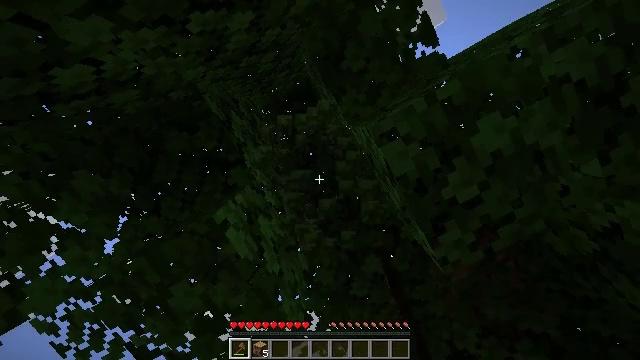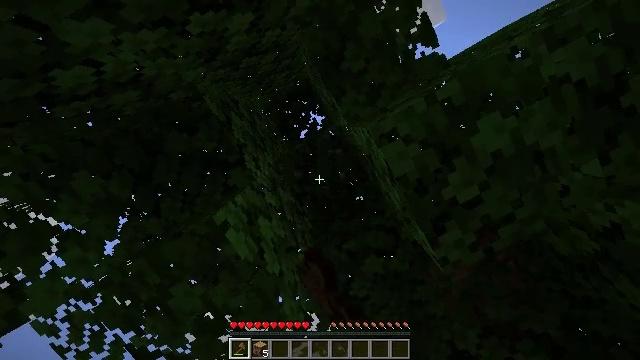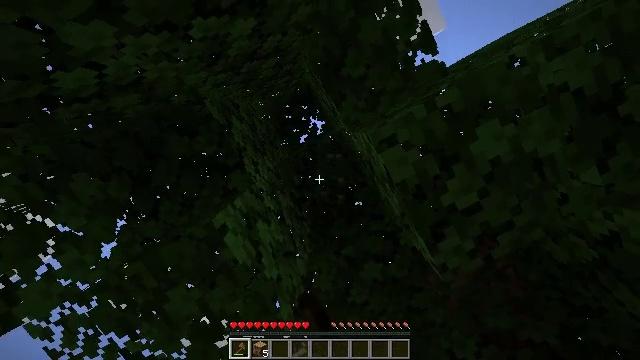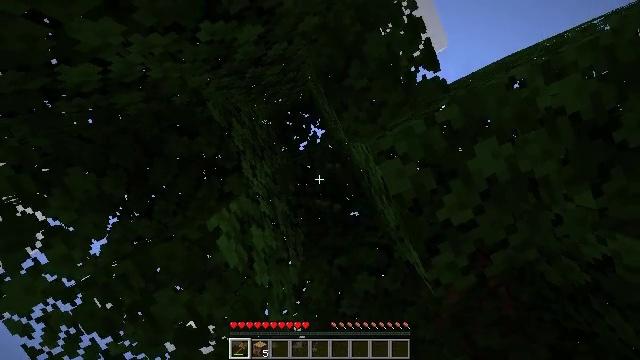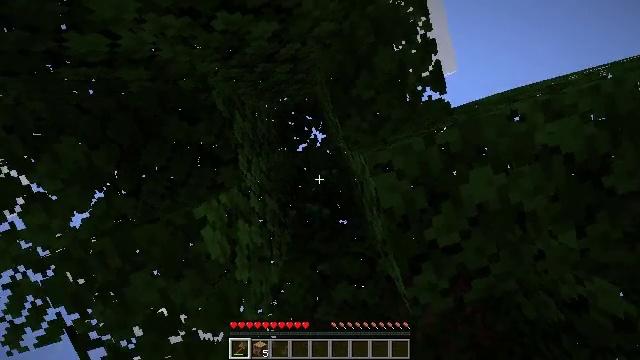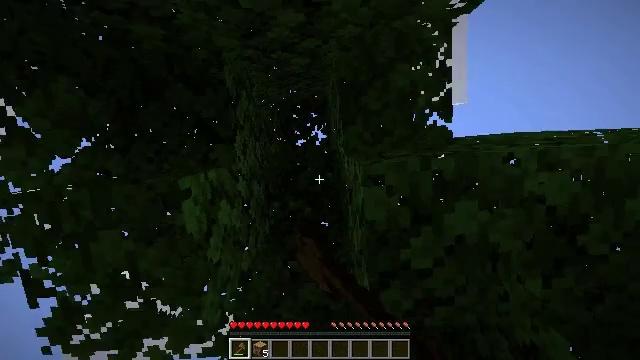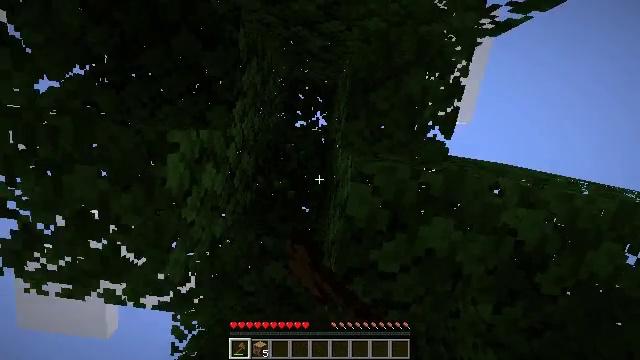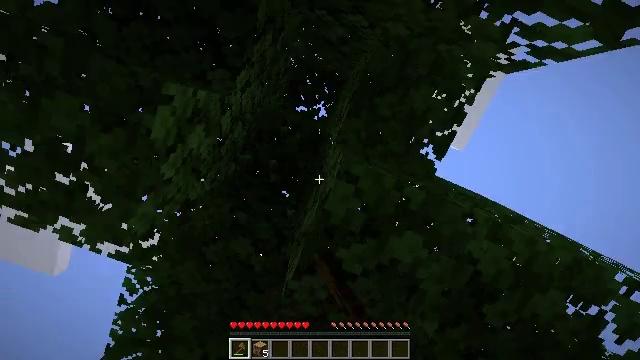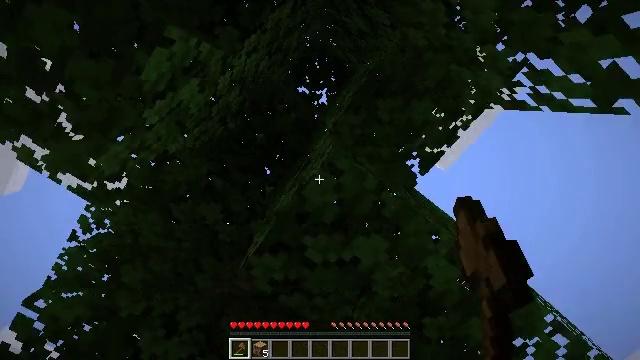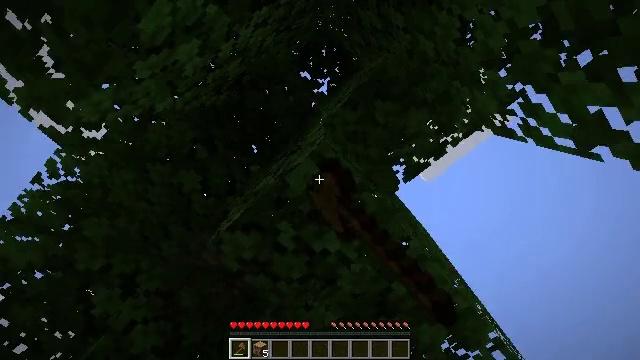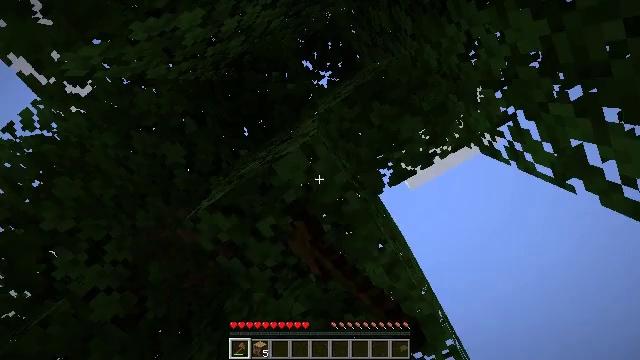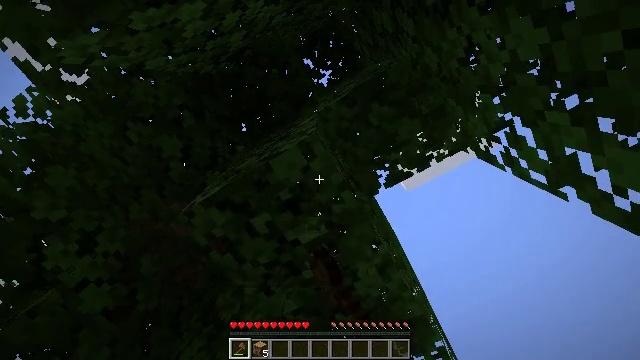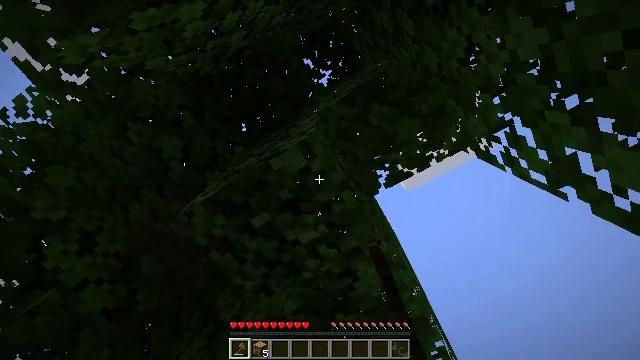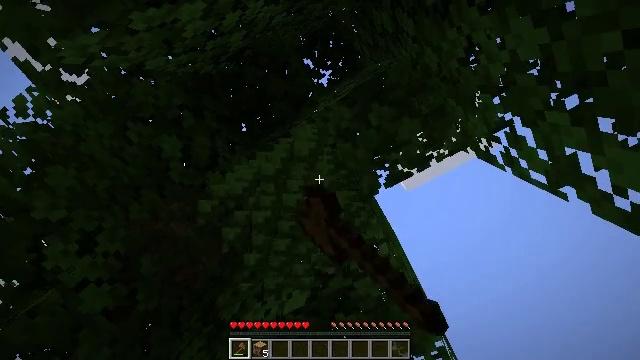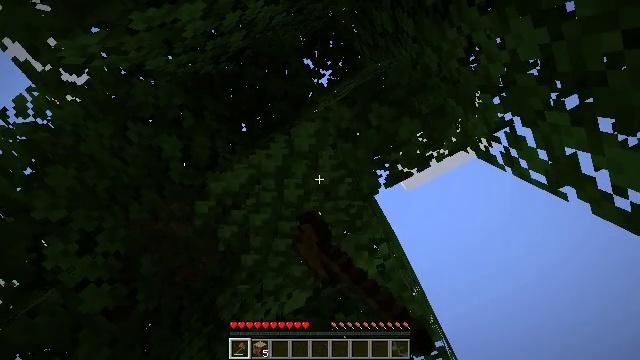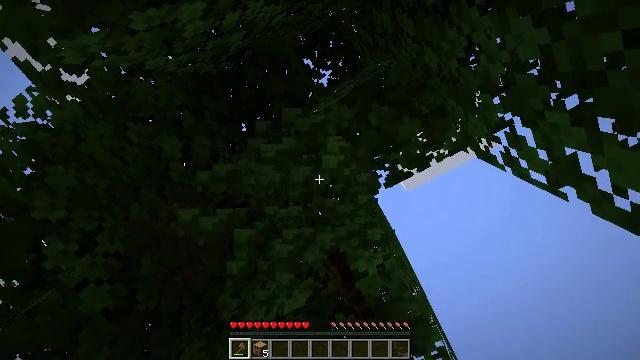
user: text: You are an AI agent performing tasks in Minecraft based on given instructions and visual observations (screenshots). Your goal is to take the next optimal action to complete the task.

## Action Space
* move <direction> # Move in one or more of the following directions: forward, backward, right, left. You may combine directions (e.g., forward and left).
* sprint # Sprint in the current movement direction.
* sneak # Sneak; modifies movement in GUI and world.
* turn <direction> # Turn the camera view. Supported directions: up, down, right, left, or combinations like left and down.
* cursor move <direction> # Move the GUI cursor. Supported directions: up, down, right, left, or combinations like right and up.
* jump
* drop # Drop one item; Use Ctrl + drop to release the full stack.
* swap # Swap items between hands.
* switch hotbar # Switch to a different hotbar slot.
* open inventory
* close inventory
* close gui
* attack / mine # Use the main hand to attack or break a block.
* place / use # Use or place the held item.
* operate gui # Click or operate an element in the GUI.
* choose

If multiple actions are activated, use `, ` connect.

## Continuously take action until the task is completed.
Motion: motion action
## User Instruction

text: Remove oak leaves from branches.
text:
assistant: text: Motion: attack / mine
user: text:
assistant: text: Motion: turn up, attack / mine
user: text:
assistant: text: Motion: turn right and up, attack / mine
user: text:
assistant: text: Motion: turn right, attack / mine
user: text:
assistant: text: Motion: turn right, attack / mine
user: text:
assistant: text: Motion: turn right and down, attack / mine
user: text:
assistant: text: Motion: turn right and down, attack / mine
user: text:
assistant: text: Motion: turn right and down, attack / mine
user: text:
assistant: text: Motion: turn right and down, attack / mine
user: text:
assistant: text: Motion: turn right and down, attack / mine
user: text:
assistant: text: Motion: turn right, attack / mine
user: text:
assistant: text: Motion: attack / mine
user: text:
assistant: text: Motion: attack / mine
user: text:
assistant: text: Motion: attack / mine
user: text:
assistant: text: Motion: attack / mine
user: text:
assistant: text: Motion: attack / mine
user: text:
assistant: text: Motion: attack / mine
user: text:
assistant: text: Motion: turn right, attack / mine
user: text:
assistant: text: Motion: turn right and up, attack / mine
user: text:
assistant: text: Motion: turn right and up, attack / mine
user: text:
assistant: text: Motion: turn right and up, attack / mine
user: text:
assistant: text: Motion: turn right, attack / mine
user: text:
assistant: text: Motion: turn right, attack / mine
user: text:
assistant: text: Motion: turn right, attack / mine
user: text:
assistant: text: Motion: turn right, attack / mine
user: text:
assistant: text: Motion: turn right, attack / mine
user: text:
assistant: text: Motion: attack / mine
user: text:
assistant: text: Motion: turn left and down, attack / mine
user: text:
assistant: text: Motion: turn left and down, attack / mine
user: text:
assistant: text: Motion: turn left and down, attack / mine